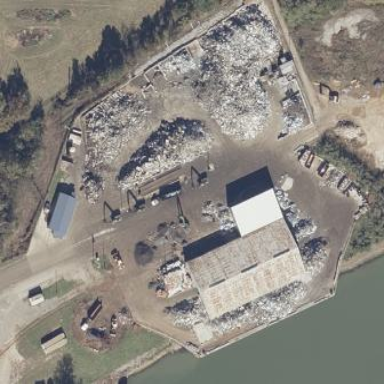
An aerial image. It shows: Scrap yard located in industrial area.